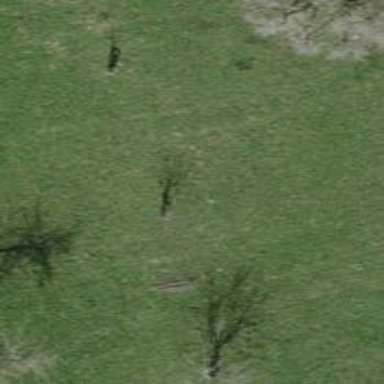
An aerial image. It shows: Beautiful tree in nature.